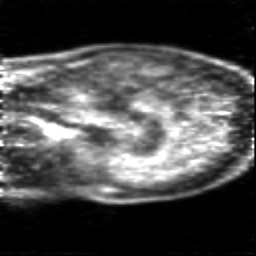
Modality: PET
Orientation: sagittal
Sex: male
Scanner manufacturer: siemens